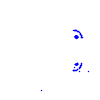
Particle: proton